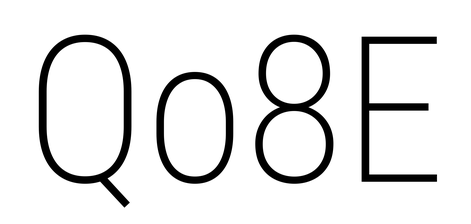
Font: Roboto_Condensed_ExtraLight